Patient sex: M
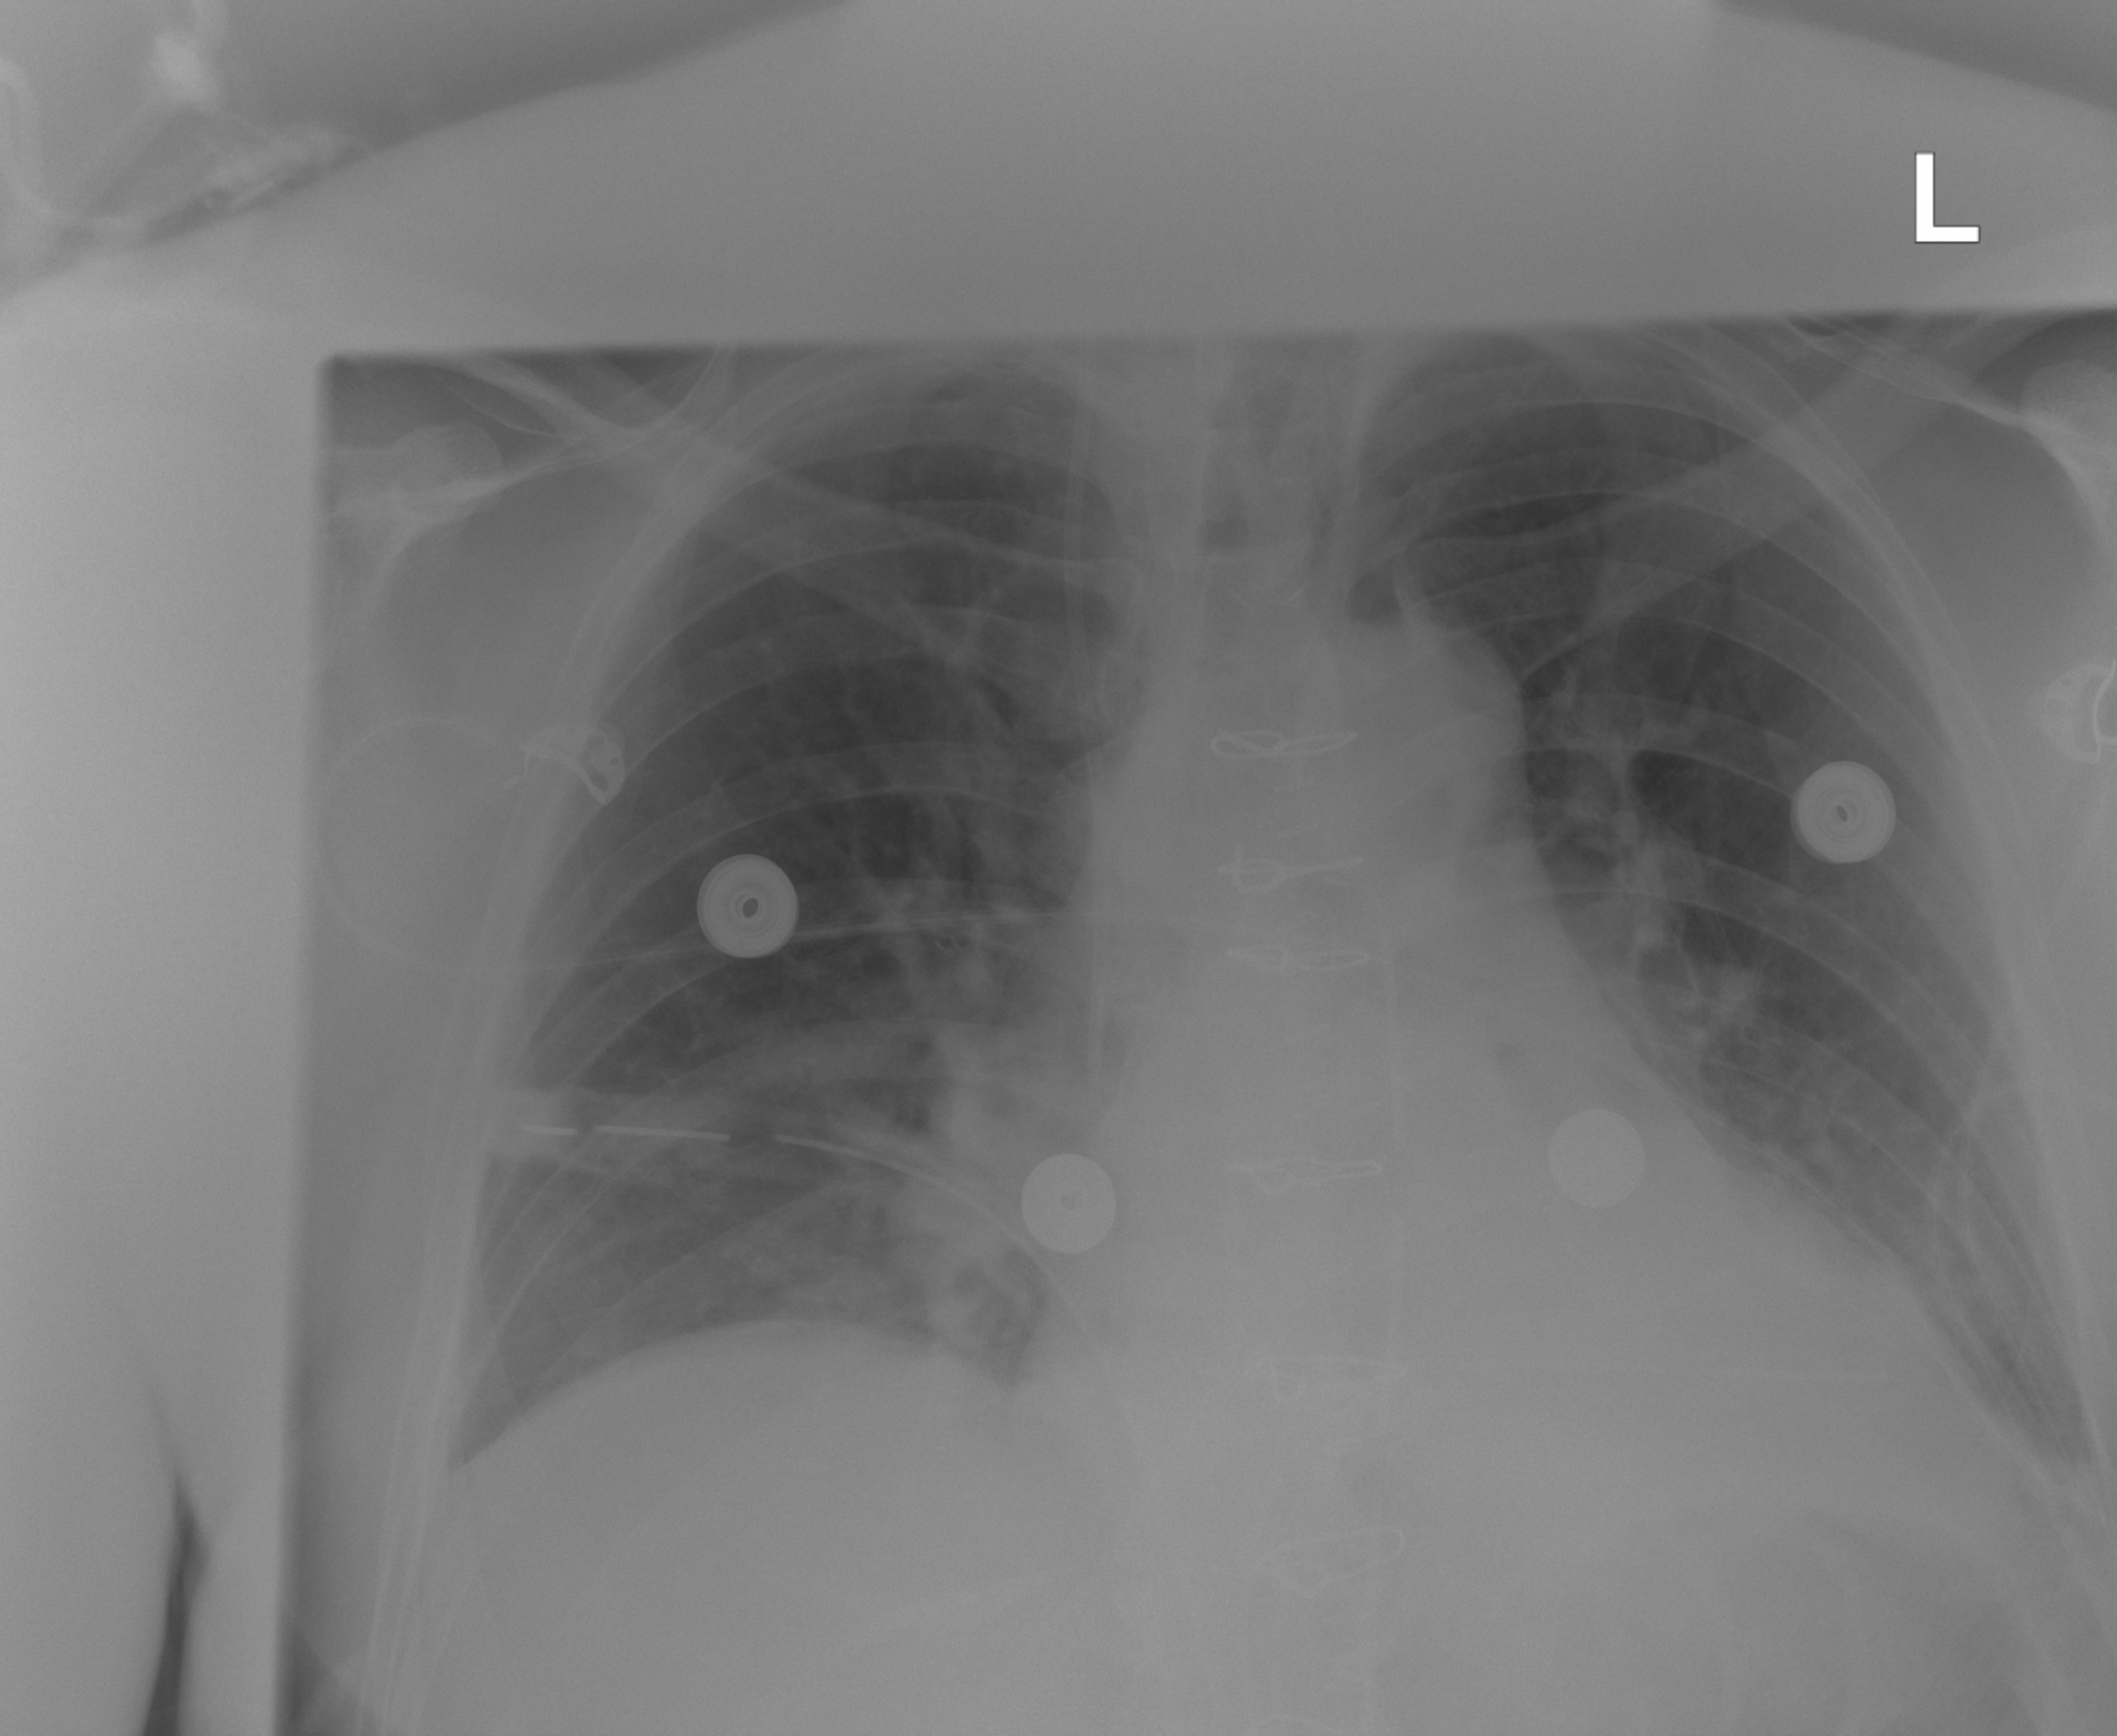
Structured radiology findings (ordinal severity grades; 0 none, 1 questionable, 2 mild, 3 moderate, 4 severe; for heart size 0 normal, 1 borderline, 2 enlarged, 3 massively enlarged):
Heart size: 0
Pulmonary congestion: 2
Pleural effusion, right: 0
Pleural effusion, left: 2
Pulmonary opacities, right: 0
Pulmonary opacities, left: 0
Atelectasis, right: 0
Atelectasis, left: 2